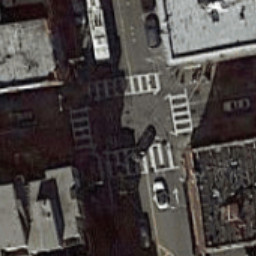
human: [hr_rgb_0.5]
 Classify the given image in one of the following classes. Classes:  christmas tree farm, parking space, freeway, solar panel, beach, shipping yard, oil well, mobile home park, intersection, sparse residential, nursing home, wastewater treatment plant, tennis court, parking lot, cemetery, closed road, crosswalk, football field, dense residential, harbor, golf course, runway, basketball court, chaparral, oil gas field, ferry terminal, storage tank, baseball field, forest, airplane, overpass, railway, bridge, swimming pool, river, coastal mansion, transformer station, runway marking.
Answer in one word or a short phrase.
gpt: crosswalk